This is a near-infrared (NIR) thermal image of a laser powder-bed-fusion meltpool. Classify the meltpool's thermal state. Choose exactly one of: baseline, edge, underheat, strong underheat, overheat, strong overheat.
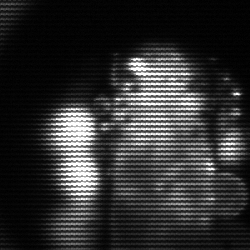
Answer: strong underheat